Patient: sex M, age 62
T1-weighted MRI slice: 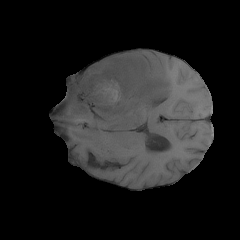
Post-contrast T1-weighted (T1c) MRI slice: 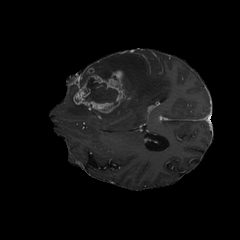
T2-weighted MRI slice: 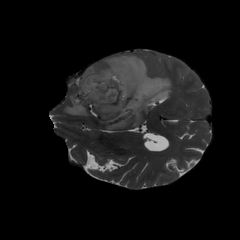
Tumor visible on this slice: yes
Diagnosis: Glioblastoma, IDH-wildtype
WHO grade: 4